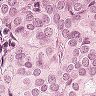
Metastatic tissue present: yes